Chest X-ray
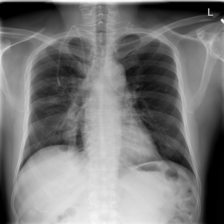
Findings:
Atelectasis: negative
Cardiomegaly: negative
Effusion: negative
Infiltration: negative
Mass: negative
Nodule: negative
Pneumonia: negative
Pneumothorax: negative
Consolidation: negative
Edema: negative
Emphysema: negative
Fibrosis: negative
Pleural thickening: negative
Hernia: negative